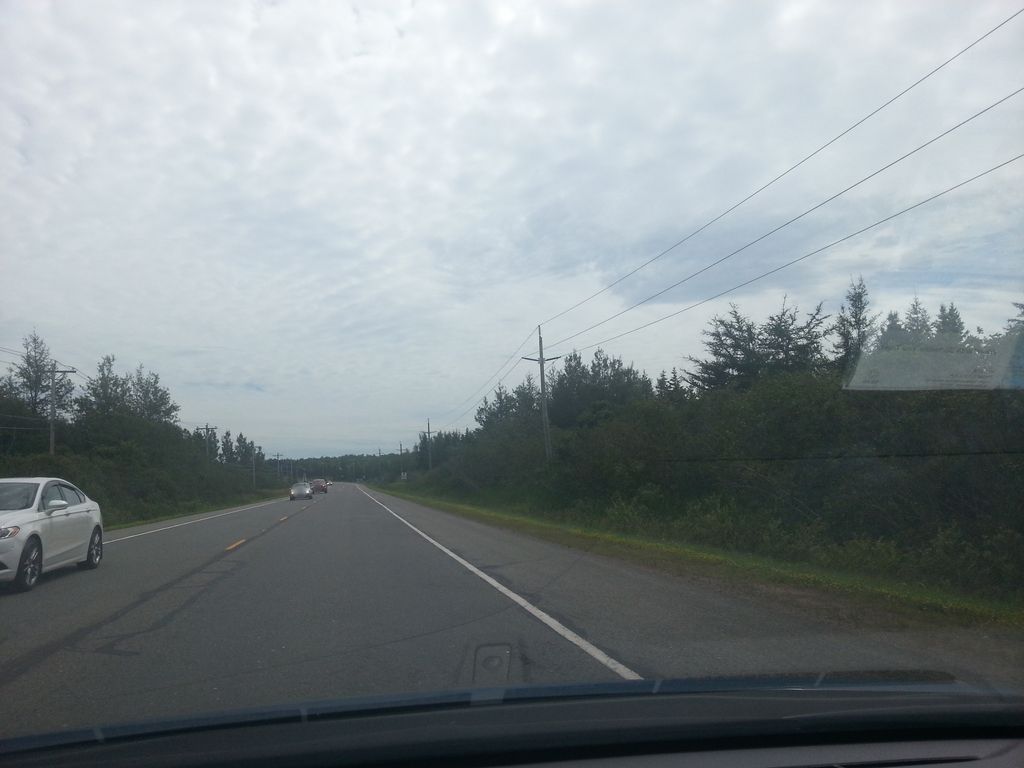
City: charlottetown